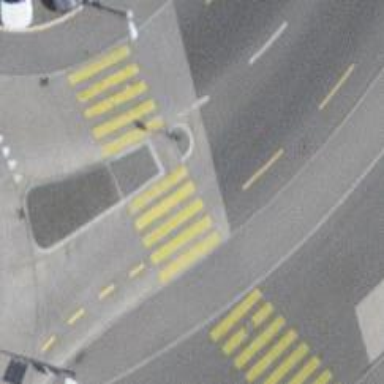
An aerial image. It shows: Uncontrolled road crossing with pedestrian island.